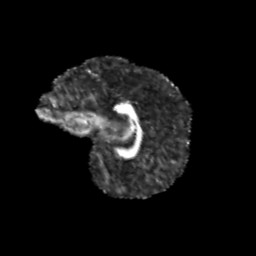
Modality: FA
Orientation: sagittal
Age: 12
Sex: male
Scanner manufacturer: siemens
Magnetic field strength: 3 T
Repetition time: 3.8 s
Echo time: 0.07 s